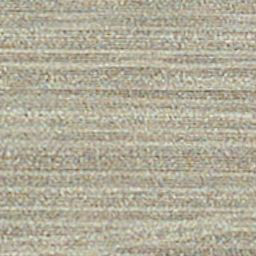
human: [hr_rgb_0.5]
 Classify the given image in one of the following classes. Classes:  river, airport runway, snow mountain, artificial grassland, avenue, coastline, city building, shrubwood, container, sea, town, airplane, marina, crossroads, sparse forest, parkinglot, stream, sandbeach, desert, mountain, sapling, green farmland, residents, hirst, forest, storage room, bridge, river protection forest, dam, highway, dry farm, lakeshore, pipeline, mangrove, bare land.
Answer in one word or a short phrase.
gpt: dry farm